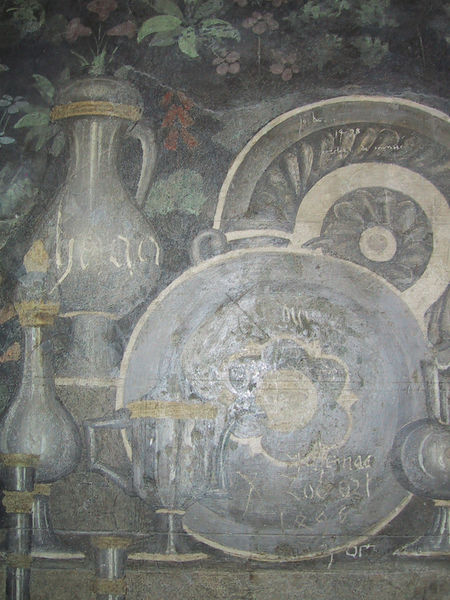
Titel: Fresko mit Darstellung einer Kredenz
Standort: Rom, Palazzo Altemps (EU - I - Latium)
Schlagwörter: blätter, dunkel, gemälde, gelb, grün, blume, blumen, grau, licht, schwarz, malerei, muster, teller, gold, kelch, pflanzen, krug, stilleben, trauben, vase, italien, tapete, verzierung, tasse, vasen, becher, karaffe, blitz, blattwerk, gefäße, kelche, tapette, gefäé, entsättigt